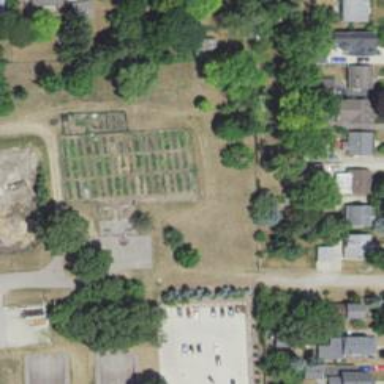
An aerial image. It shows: Community garden providing leisure land.